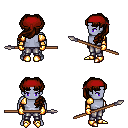
a pixel art fantasy rpg character, male body template, dark elf, purple skin, gold arm armor, metal pants, brown princess hairstyle, red bandana, gold gloves, gold boots, spear, four views (front, back, left, right), 2x2 character sprite sheet, small pixel art, hard edges, no anti-aliasing